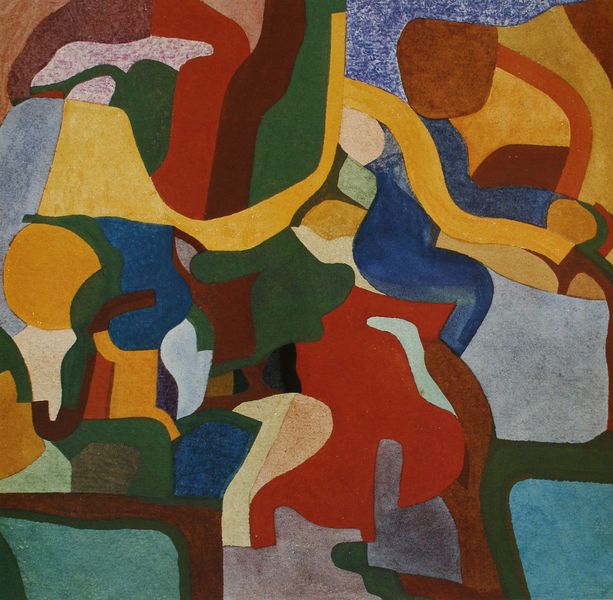
Titel: Farben der Natur
Künstler: Boris Ender
Standort: Rom
Institution: Sammlung Zoia Ender-Masetti
Schlagwörter: blau, gemälde, weiß, gelb, grün, komposition, braun, bunt, grau, orange, rot, öl, rosa, hellblau, farbig, abstrakt, flächen, farbe, formen, figuren, dunkelblau, marmoriert, farbflächen, form, mosaik, lasierend, zentriert, ineinander, mattisse, matisse haft